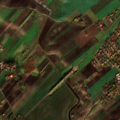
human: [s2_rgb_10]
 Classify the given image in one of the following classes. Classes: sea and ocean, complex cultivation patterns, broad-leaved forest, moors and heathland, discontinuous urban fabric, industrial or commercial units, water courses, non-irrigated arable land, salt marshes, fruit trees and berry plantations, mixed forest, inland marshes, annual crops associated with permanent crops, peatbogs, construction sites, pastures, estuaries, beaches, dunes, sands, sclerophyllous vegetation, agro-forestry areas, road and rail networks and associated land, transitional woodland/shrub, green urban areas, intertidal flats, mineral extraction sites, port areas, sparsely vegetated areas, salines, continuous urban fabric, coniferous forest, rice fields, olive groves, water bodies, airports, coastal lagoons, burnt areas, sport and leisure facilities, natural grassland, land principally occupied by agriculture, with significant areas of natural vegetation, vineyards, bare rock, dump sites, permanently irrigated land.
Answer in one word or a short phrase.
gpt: discontinuous urban fabric, non-irrigated arable land, complex cultivation patterns